Aerial crown-view tile of a tropical tree (Barro Colorado Island, Panama), acquired 20241014:
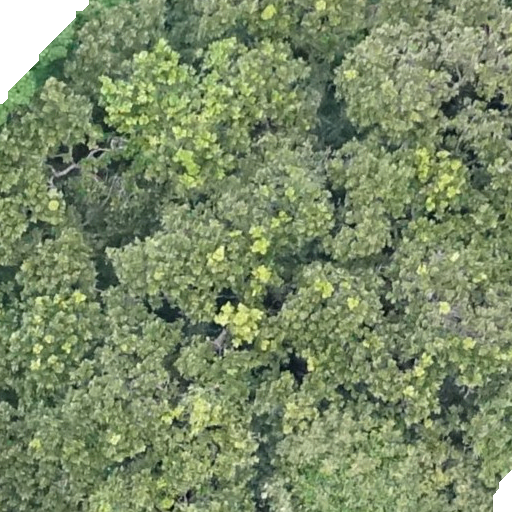
Species: Anacardium excelsum
GBIF accepted scientific name: Anacardium excelsum
Crown area: 642.421 m²